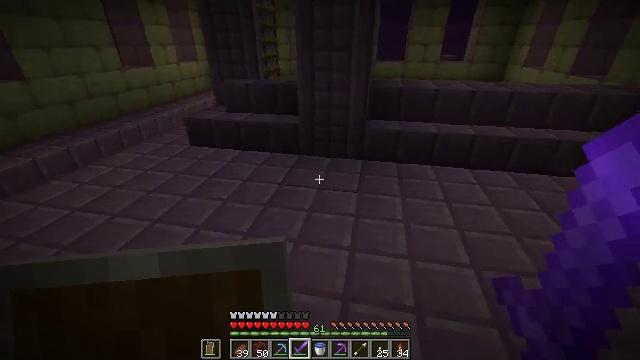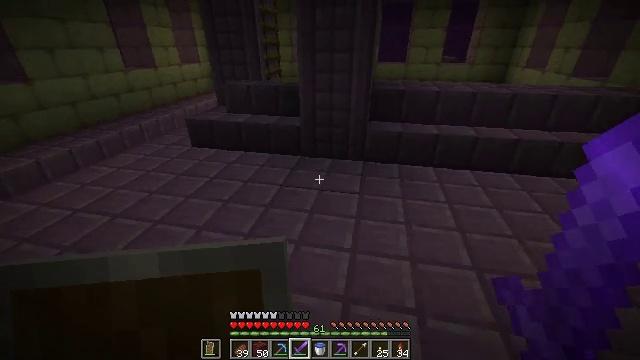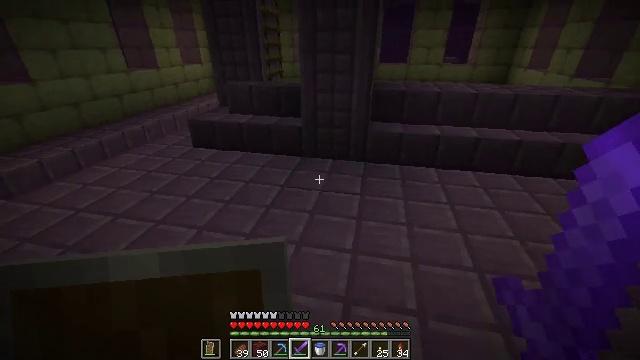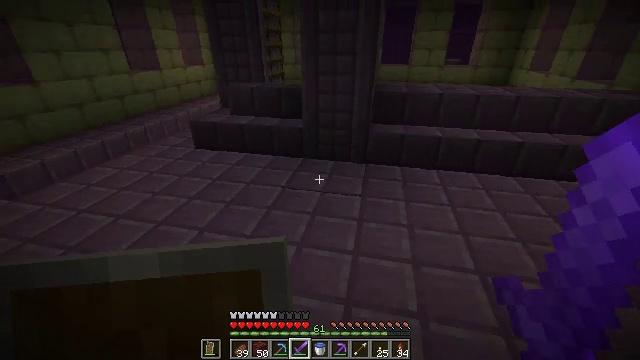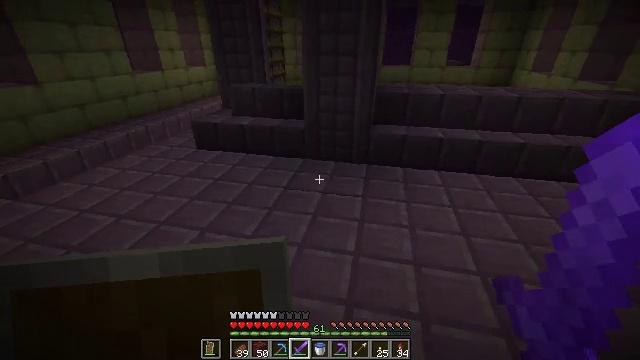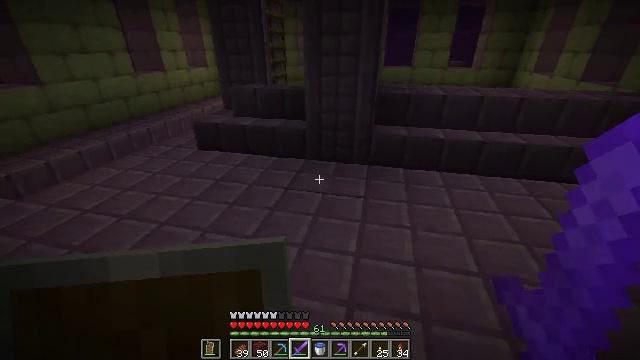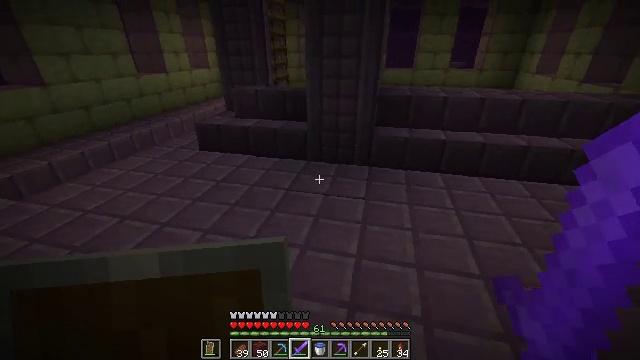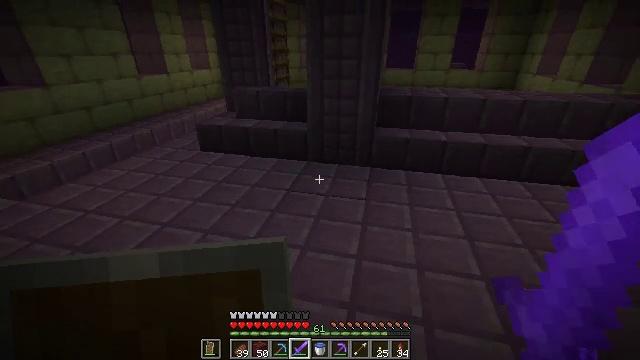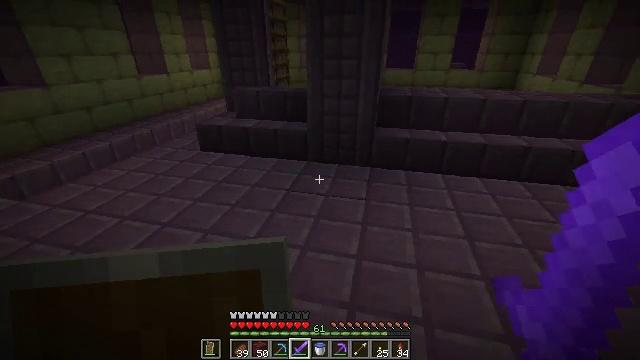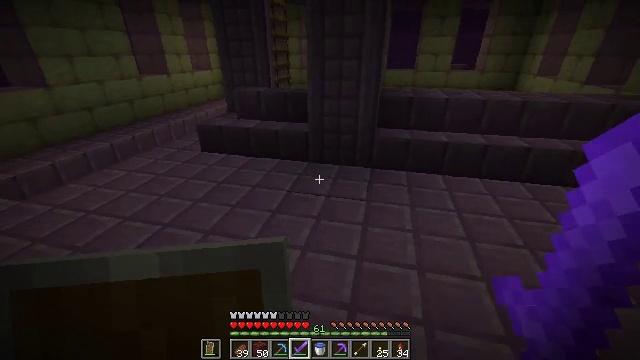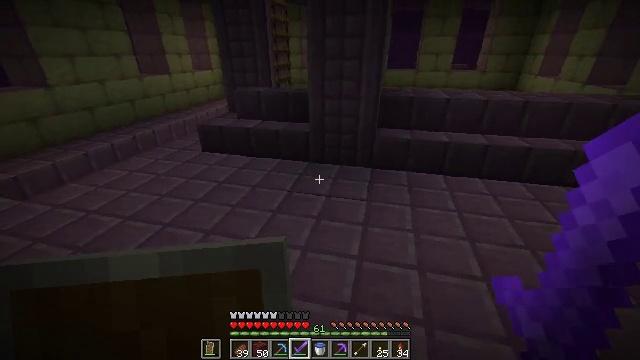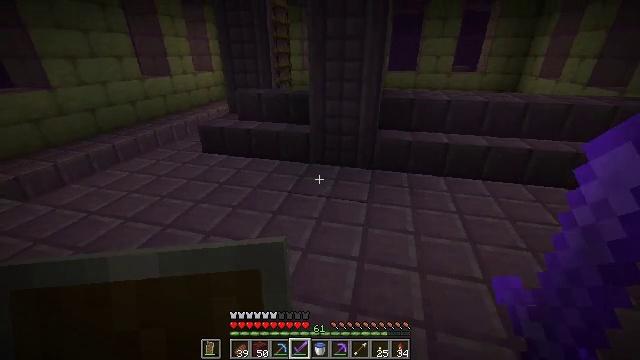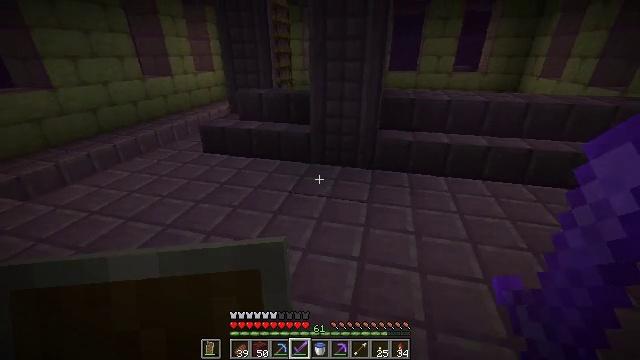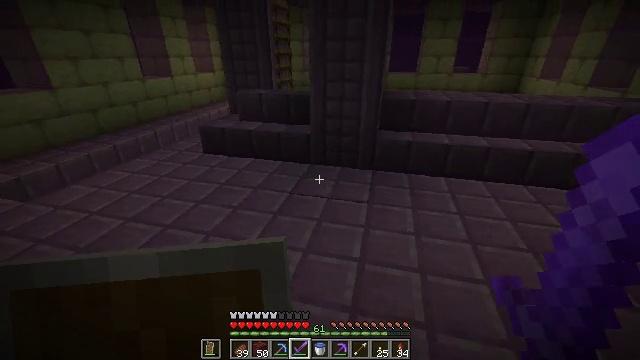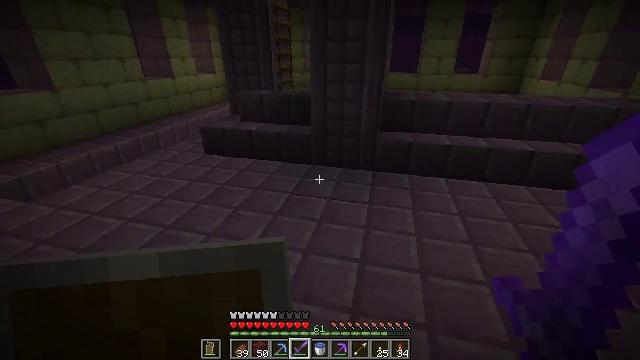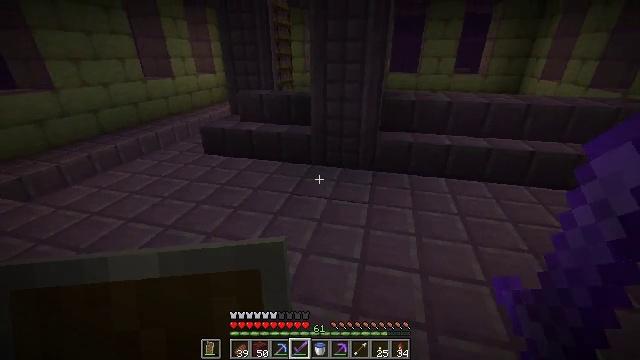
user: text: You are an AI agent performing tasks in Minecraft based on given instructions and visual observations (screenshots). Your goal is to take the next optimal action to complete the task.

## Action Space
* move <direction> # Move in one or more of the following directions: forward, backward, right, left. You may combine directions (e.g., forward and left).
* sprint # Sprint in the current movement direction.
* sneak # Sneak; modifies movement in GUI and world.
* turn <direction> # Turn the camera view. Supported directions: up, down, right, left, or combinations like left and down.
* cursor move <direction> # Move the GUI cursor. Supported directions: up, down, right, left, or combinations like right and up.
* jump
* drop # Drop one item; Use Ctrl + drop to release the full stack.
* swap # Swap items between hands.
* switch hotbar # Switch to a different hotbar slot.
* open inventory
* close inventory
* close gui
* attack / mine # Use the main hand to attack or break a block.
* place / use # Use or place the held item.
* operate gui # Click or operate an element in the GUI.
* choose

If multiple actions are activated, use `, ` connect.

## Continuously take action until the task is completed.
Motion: motion action
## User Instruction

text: Attack the purpur slab to gather it.
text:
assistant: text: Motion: no_op
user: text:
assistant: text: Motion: no_op
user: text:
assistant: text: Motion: no_op
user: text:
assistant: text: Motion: no_op
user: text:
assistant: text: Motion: no_op
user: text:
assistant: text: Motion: no_op
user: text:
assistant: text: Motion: no_op
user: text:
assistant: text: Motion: no_op
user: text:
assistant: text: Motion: no_op
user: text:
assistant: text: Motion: no_op
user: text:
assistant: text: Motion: no_op
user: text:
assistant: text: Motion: no_op
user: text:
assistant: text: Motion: no_op
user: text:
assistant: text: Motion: no_op
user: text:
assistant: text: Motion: no_op
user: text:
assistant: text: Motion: no_op
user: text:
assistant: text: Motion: no_op
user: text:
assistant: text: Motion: no_op
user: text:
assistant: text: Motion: no_op
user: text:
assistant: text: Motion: no_op
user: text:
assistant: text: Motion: no_op
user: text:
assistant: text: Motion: no_op
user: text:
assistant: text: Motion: no_op
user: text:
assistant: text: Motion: no_op
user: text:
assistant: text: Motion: no_op
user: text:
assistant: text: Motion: no_op
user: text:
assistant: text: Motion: no_op
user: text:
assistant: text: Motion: no_op
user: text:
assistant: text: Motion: no_op
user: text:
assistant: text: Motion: no_op